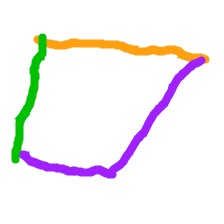
Shape: trapezoid